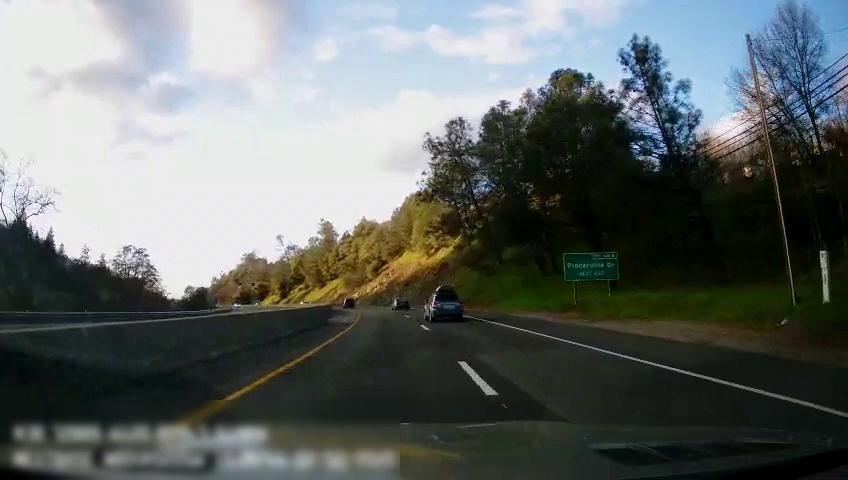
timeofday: Day
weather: Sunny
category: Drivable Space
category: Drivable Space
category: Vehicles | SUV
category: Vehicles | Car
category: Vehicles | SUV
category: Lanes | Current Lane
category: Lanes | Alternate Lane
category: Lanes | Current Lane
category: Traffic | Signs